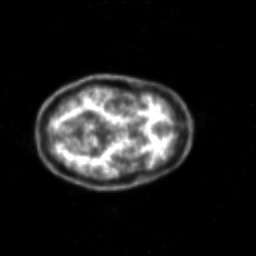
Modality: PET
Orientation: axial
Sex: female
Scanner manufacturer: siemens